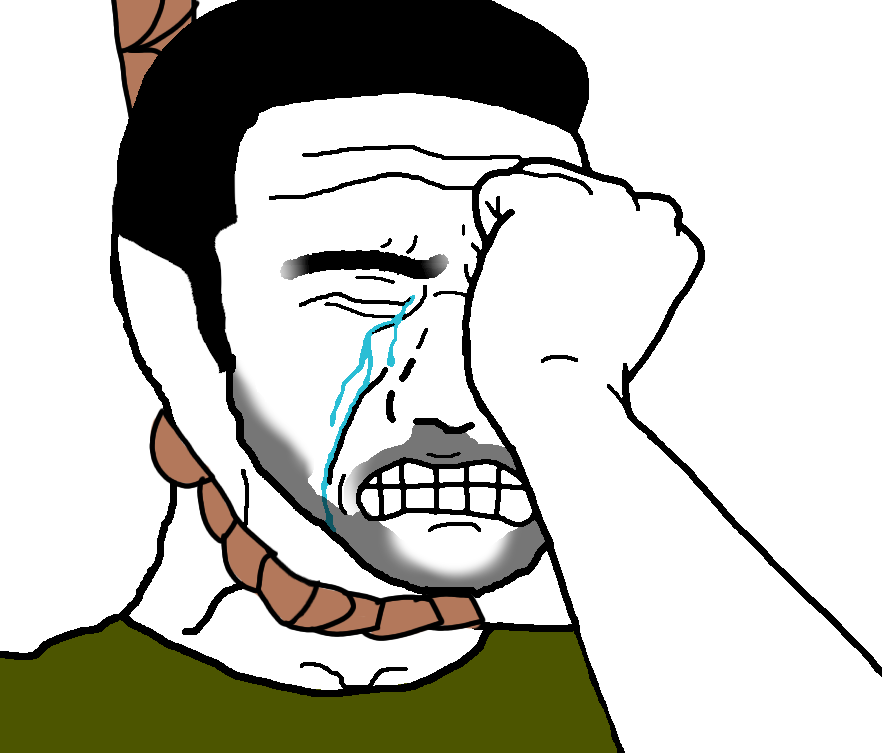
Label: 5_Crying_Wojak